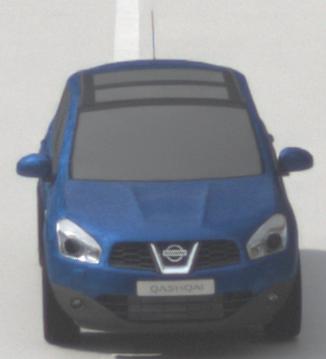
Make: Nissan
Model: Qashqai 1.6
Detailed model: Qashqai (J10)
Model produced from: 2010/03
Model produced until: 2010/08
Doors: 5
Color: blue
Road condition: dry road
Daytime: morning or afternoon
Contrast: low contrast